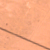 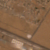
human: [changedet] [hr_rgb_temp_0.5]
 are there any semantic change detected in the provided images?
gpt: The desert area on both sides of the road is urbanized.